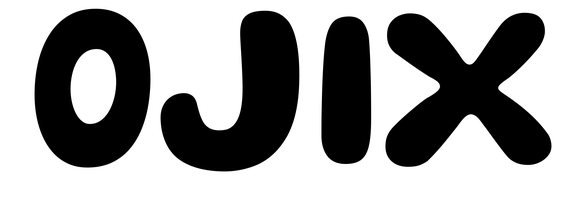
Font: Gluten_SemiBold